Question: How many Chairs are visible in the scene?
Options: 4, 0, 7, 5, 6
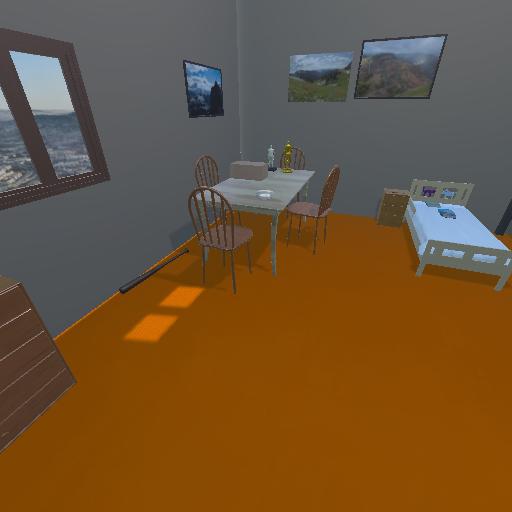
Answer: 4